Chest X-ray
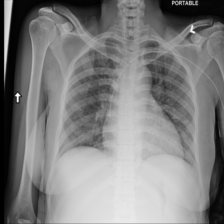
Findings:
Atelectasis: negative
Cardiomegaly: negative
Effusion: negative
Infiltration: negative
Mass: negative
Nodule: negative
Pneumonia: negative
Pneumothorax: negative
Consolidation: negative
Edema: negative
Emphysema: negative
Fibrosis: negative
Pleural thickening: negative
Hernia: negative